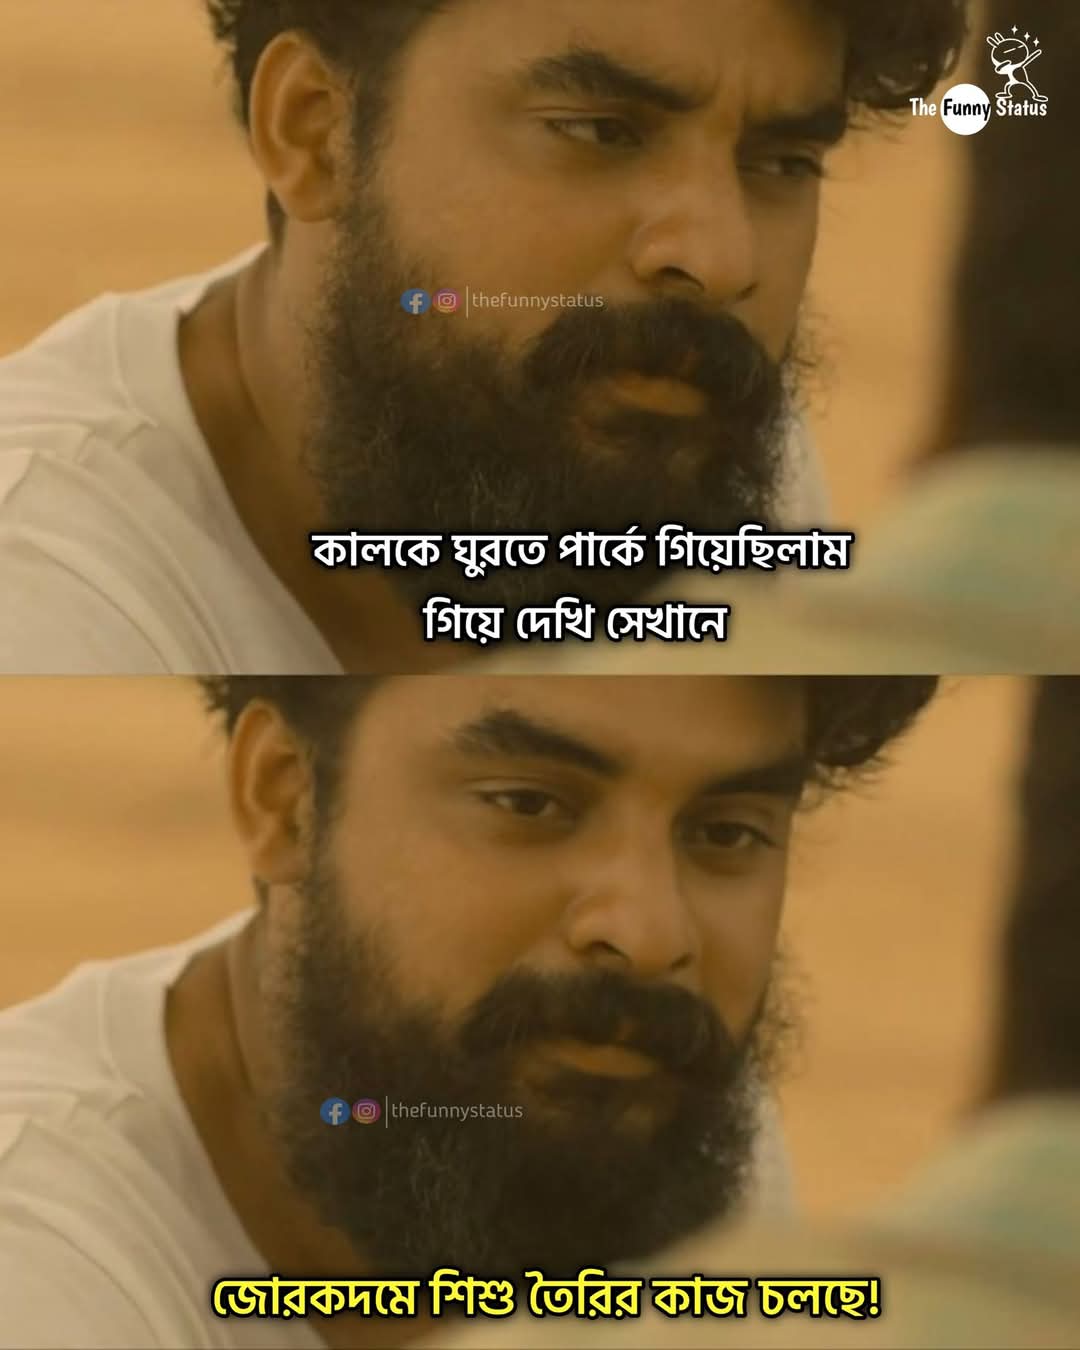
Text: কালকে ঘুরতে পার্কে গিয়েছিলাম গিয়ে দেখি সেখানে
জোরকদমে শিশু তৈরির কাজ চলছে!
Label: Non Hate